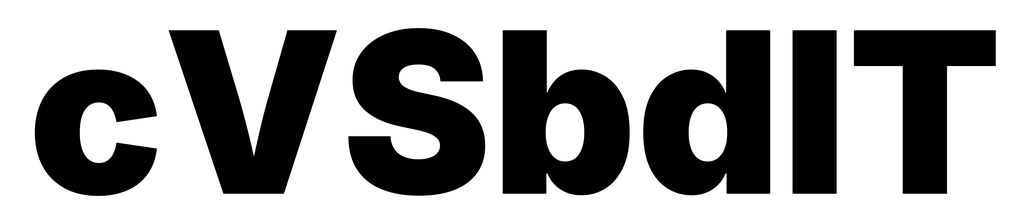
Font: Inter_Black